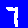
Digit: 7